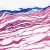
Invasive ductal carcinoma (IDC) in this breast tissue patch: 0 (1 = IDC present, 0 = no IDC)